Question:
Column A: List of 8500 Parent SKU numbers
Column B: List of 8500 child SKU numbers
I need to run a formula that checks column B against column A for a partial match, and lists the cell data in column C,
There are several partial matches that need to be generated in column C, all seperated by a comma.
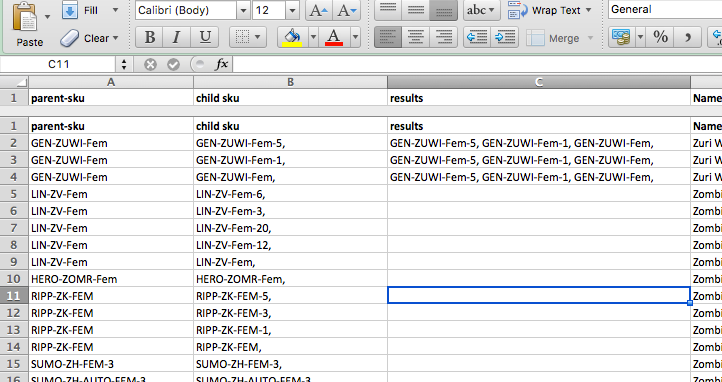
Answer: I think I see what you're trying to do. This UDF should do the trick with your data as-is. Put this in a workbook module and you can call it (say you're in 'C2', with '=find_my_children(A2)'. (You can name it whatever you want, I just had a bit of fun with it :P )
'''
Function find_my_children(sku As String)
Dim parentRng As Range, childRng As Range
Dim results As String
results = ""
Set parentRng = Range("A2:A" & Range("A" & Rows.Count).End(xlUp).Row) ' Change these two as necessary
Set childRng = parentRng.Offset(0, 1)
Dim cel As Range
For Each cel In childRng
If InStr(1, cel, sku) > 0 And InStr(1, results, cel) = 0 Then
results = results & cel.Value
End If
Next cel
If results = "" Then results = "NO DATA FOUND" ' You can comment this out, or change the message as needed.
find_my_children = results
End Function
'''
<URL>